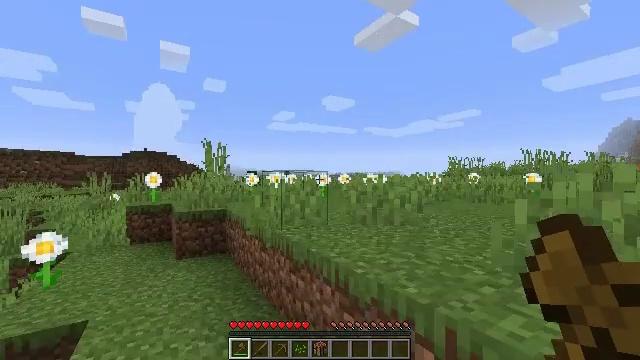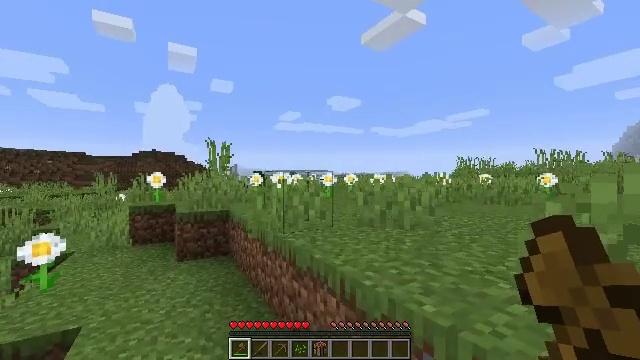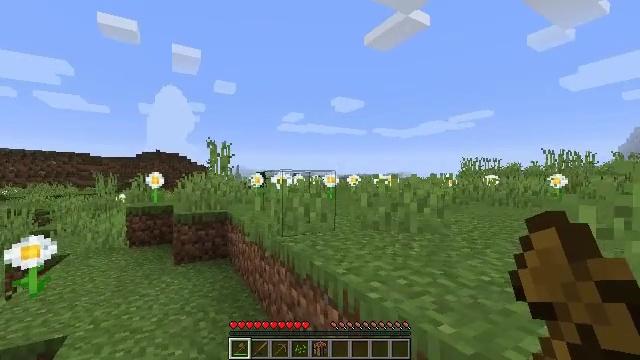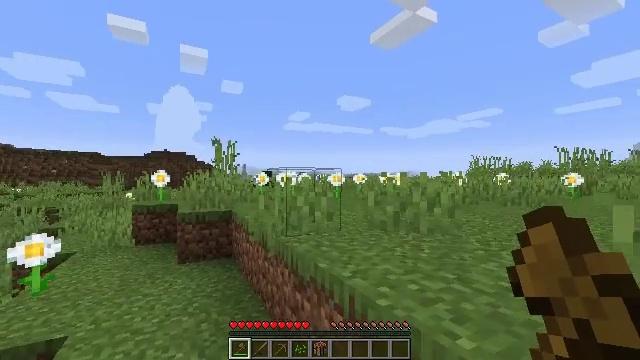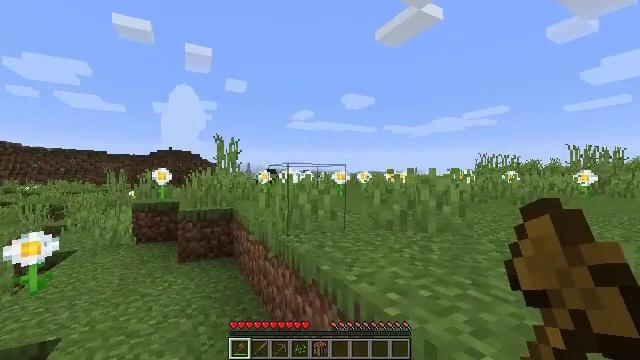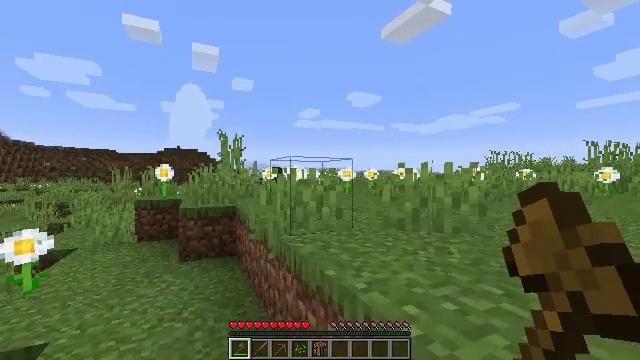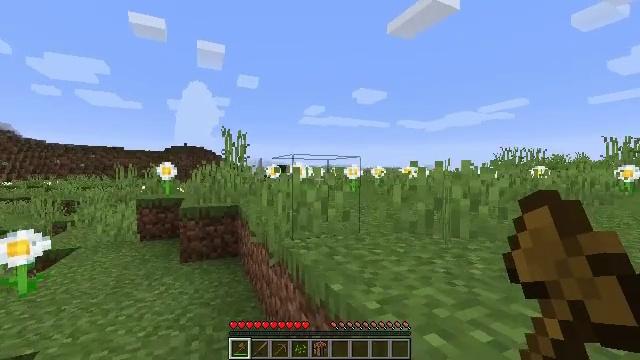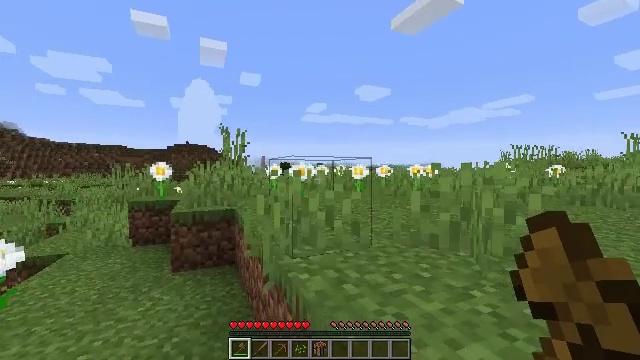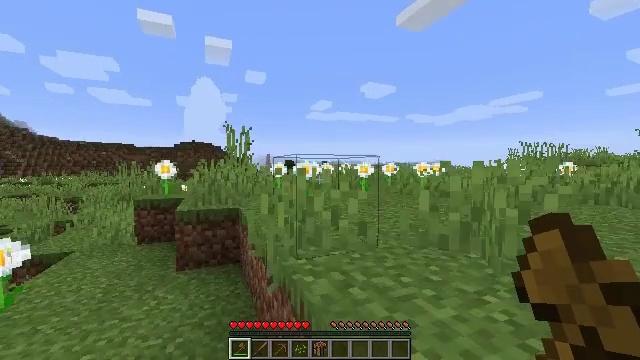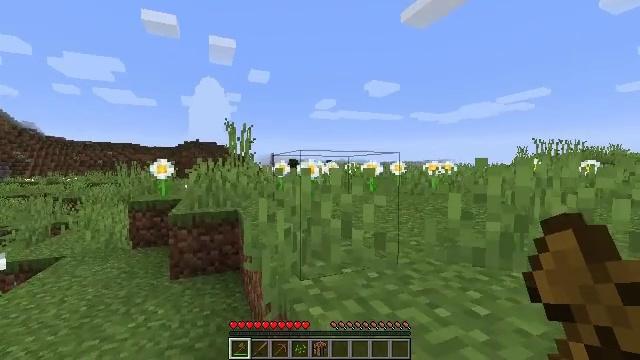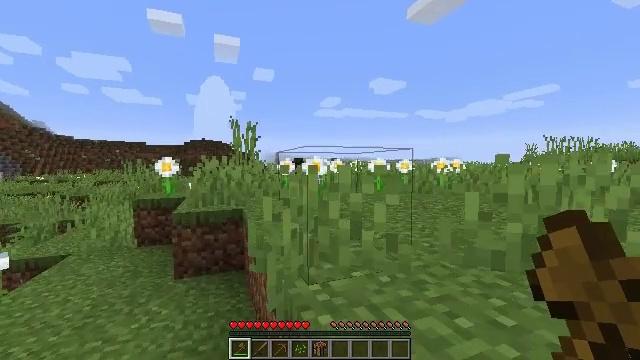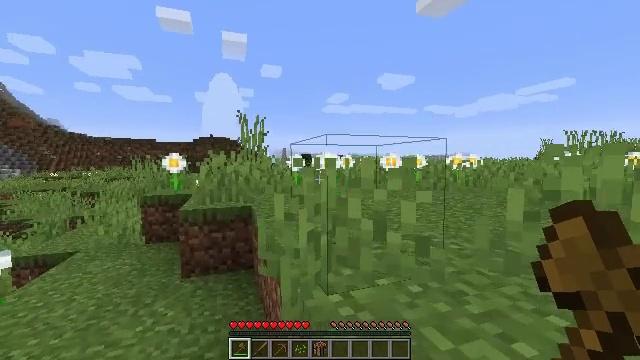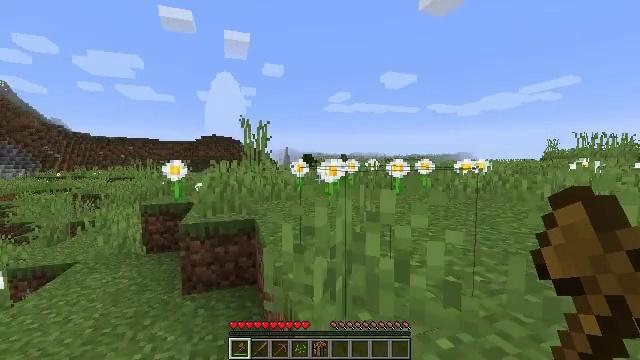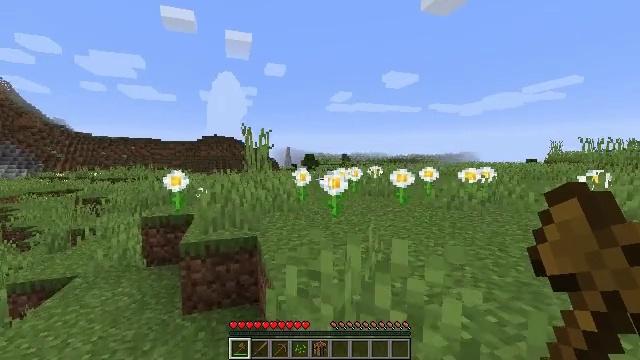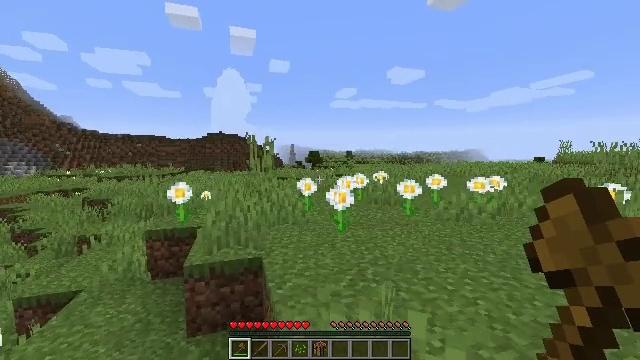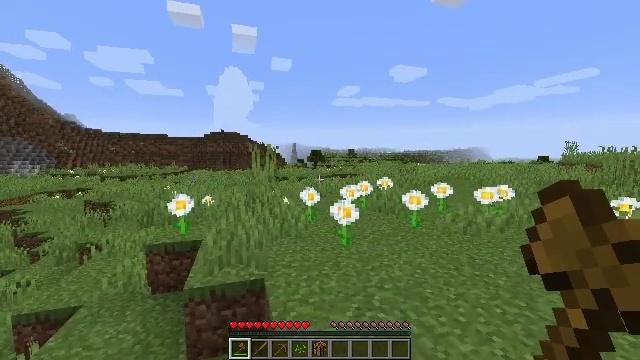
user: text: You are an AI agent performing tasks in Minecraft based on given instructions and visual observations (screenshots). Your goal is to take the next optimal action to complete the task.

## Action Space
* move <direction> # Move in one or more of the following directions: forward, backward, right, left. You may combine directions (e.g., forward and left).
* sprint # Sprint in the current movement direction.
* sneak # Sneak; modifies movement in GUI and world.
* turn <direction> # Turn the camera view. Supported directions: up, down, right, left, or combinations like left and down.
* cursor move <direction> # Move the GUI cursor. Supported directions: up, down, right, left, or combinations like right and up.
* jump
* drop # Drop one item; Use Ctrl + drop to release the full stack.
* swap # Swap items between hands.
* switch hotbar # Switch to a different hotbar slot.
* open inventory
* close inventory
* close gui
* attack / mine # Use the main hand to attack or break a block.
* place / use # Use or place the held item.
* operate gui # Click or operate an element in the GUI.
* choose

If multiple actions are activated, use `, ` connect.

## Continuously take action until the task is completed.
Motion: motion action
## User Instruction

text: Mine the pumpkin from the ground.
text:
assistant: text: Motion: move forward, turn left
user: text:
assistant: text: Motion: move forward
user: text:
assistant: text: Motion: move forward, turn left
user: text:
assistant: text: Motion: move forward
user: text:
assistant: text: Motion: move forward, turn left
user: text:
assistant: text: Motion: move forward, turn left
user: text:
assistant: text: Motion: move forward
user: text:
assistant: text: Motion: move forward, turn left
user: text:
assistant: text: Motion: move forward
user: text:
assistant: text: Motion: move forward, turn left
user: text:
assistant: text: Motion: move forward, turn left
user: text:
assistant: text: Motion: move forward, jump
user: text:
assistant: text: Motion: move forward, jump
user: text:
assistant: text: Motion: move forward, jump
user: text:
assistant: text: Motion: move forward, jump
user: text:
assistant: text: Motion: move forward, jump
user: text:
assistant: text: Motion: move forward
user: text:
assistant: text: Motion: move forward
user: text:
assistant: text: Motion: move forward
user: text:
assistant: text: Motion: move forward
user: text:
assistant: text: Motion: move forward
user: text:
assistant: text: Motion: move forward
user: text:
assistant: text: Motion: move forward
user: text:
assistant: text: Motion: move forward
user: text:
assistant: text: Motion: move forward, turn down
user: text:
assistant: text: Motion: move forward
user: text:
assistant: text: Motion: move forward, turn down
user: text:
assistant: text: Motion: move forward
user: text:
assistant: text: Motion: move forward, turn down
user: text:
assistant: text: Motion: move forward